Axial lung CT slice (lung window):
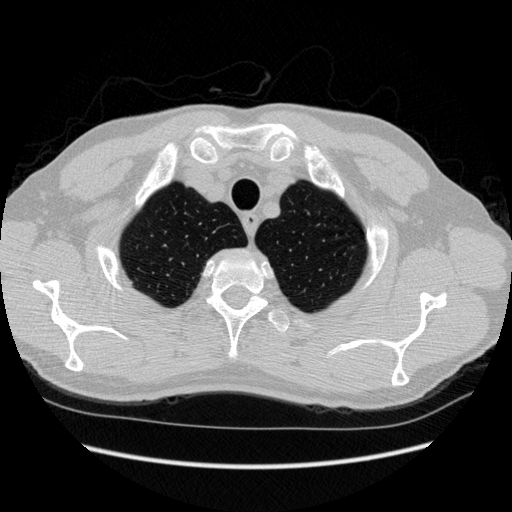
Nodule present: no